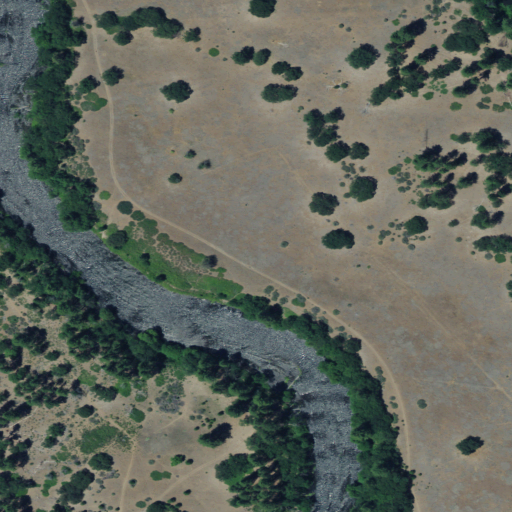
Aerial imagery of valley in California named Hat Creek Valley containing shrub, evergreen forest, and open water